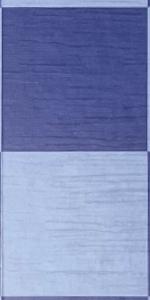
Label: Empty